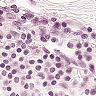
Metastatic tissue present: no